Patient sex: M
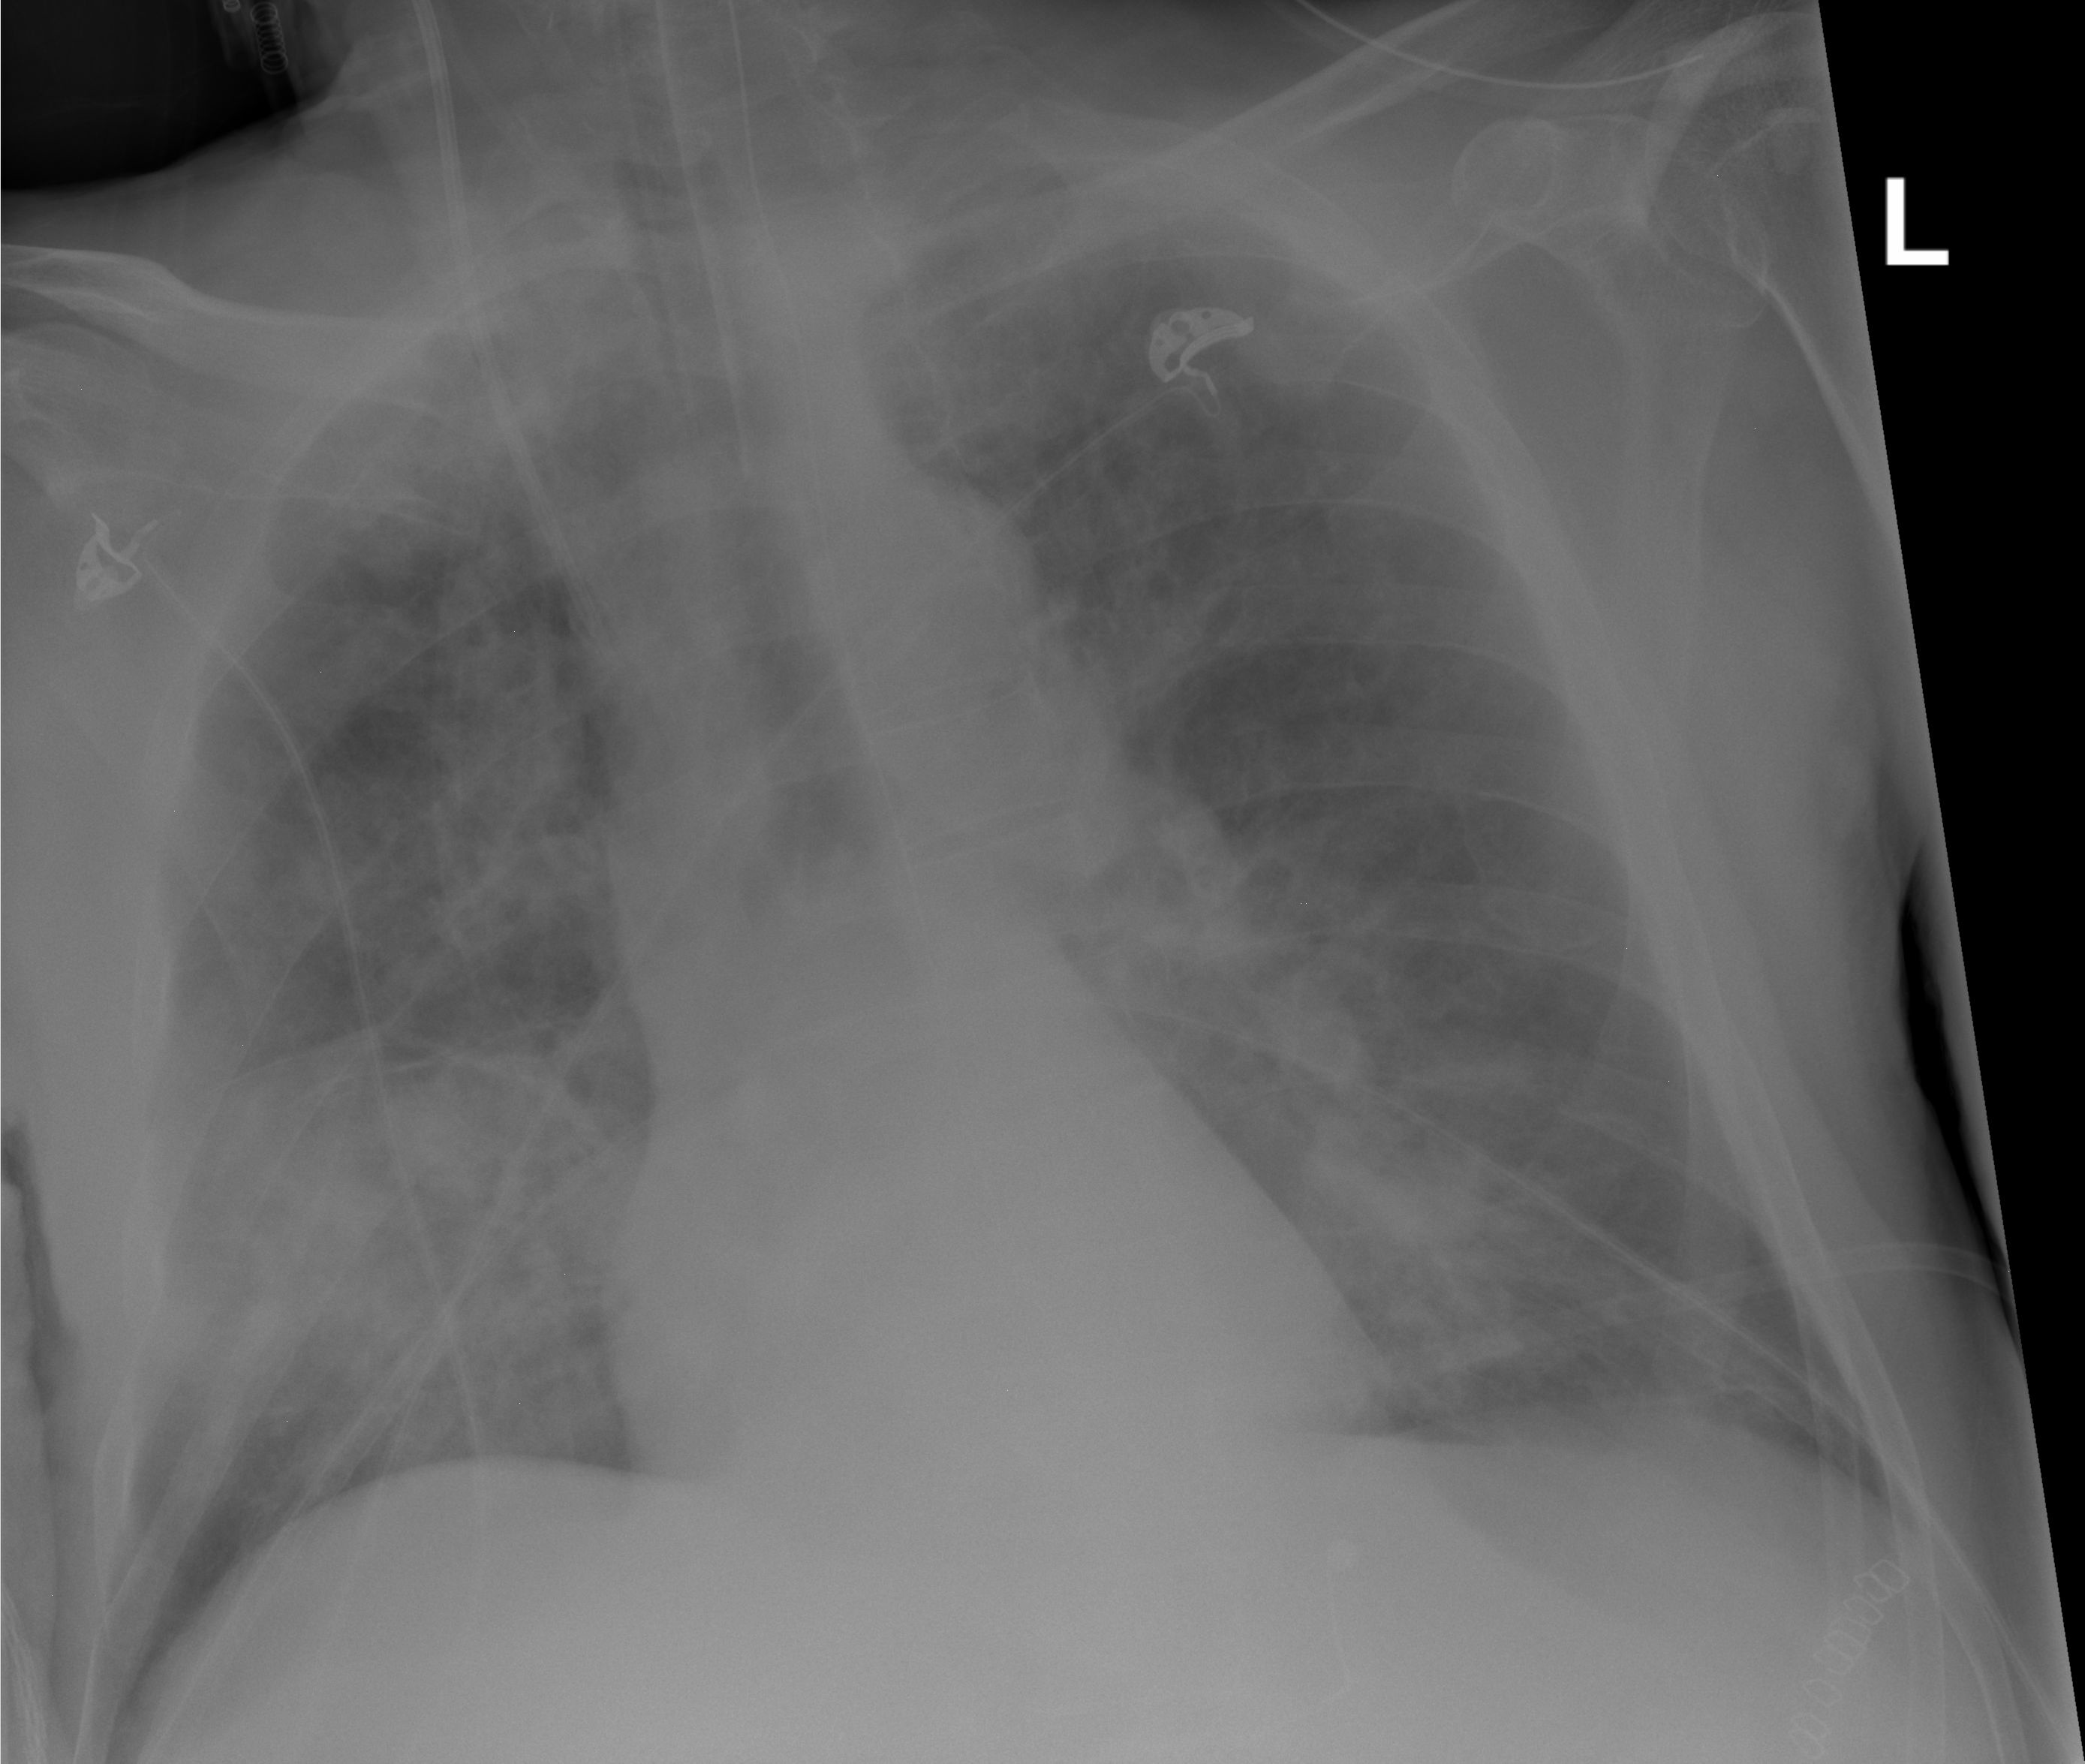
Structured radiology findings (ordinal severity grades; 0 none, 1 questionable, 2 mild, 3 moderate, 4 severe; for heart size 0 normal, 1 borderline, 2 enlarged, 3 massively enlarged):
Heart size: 0
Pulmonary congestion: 2
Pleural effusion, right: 0
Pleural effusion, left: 1
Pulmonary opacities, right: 3
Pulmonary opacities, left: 3
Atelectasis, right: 0
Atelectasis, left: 0